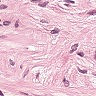
Metastatic tissue present: no